Field crop: tomato
Growth stage: 1
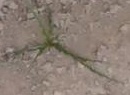
Species: cyperus